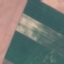
Land use / land cover class: AnnualCrop